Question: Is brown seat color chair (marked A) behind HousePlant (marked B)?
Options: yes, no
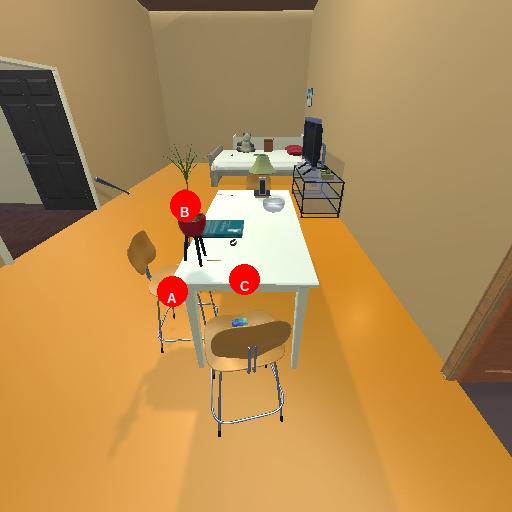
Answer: yes